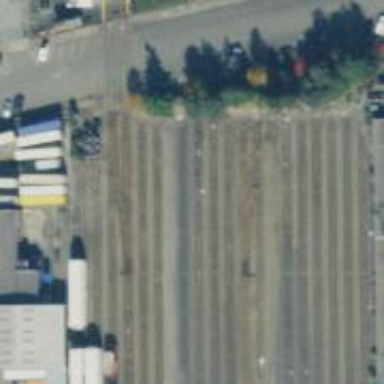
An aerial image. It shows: Railway yard.